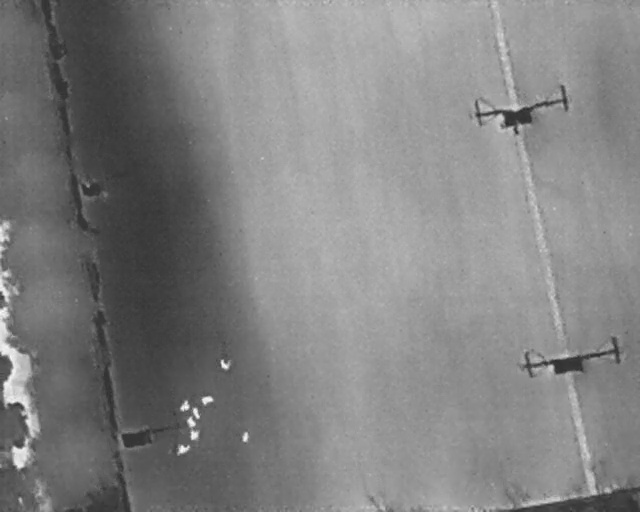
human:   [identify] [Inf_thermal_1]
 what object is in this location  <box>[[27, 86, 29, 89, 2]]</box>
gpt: <ref>1 medium person at the bottom left</ref>